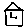
Label: house